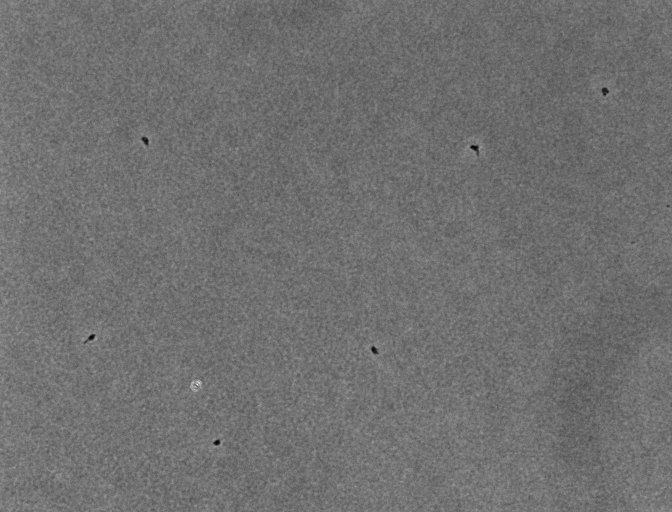
Phase contrast microscopy, 20x objective, 3 h incubation